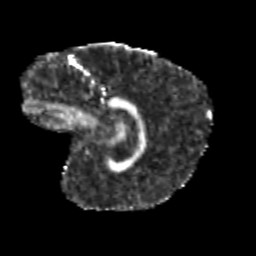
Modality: FA
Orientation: sagittal
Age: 10
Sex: male
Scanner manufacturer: siemens
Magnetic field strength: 3 T
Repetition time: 3.8 s
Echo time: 0.07 s